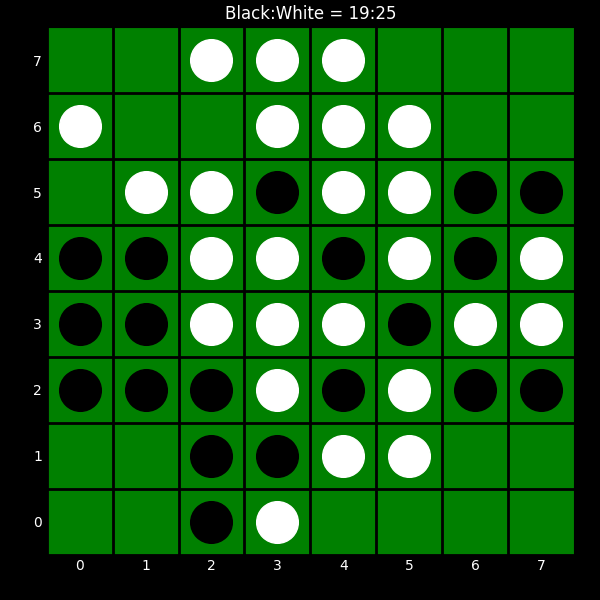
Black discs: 19
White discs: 25